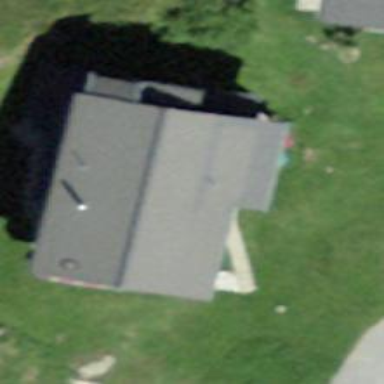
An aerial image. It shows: Part of building.